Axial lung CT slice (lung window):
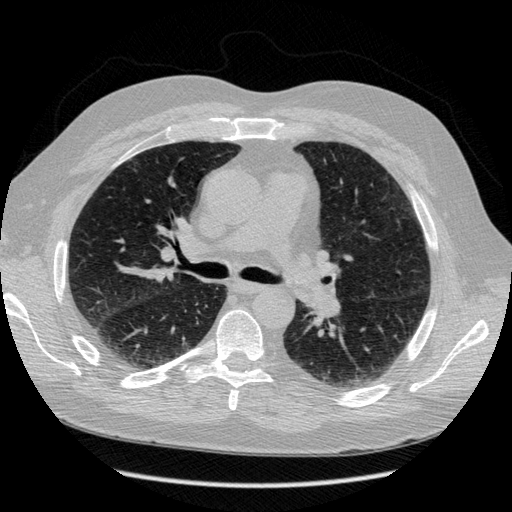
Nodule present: no